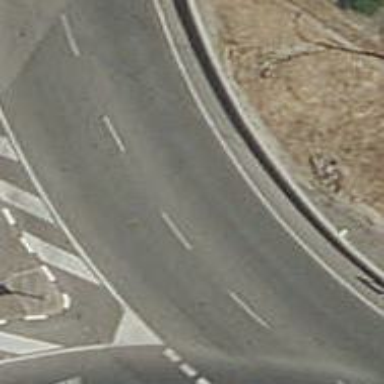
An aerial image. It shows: Roundabout on trunk highway.